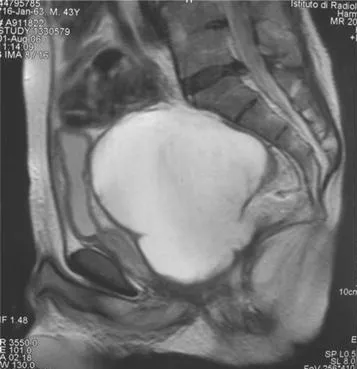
Magnetic resonance of the pelvis shows a lobulated, well-limited liquid mass 12 cm in diameter, in contact with prostatic urethra and compressing bladder and rectum.
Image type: radiology (mri)